The image shows the envelope spectrum of a rolling-element bearing's vibration signal, with the characteristic fault frequencies (BPFO outer race, BPFI inner race, BSF ball, FTF cage) marked as reference lines. Determine the bearing's health state. Answer with exactly one of: normal, inner_race, outer_race, ball.
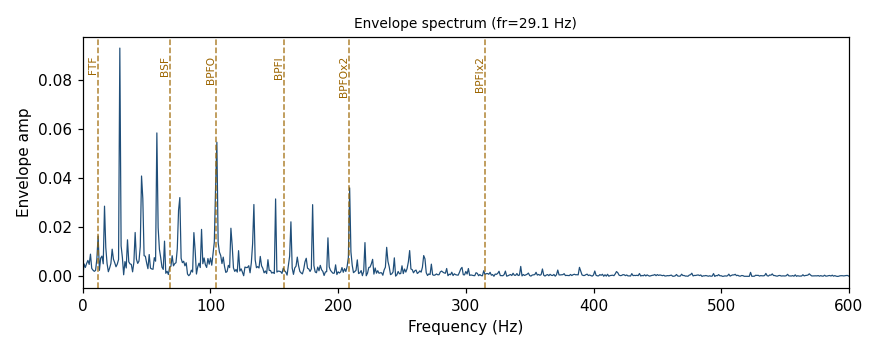
Answer: outer_race